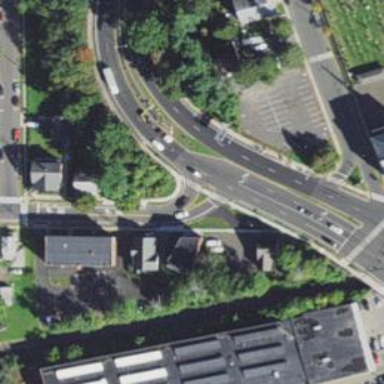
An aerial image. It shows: Tertiary road with asphalt surface and separate sidewalk.